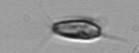
Label: Chrysochromulina